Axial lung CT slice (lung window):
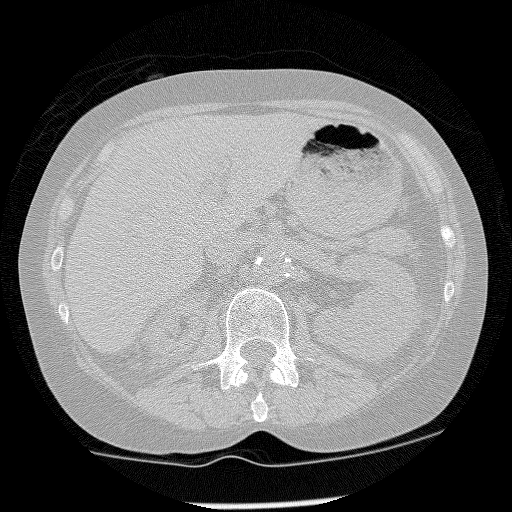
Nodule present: no